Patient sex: F
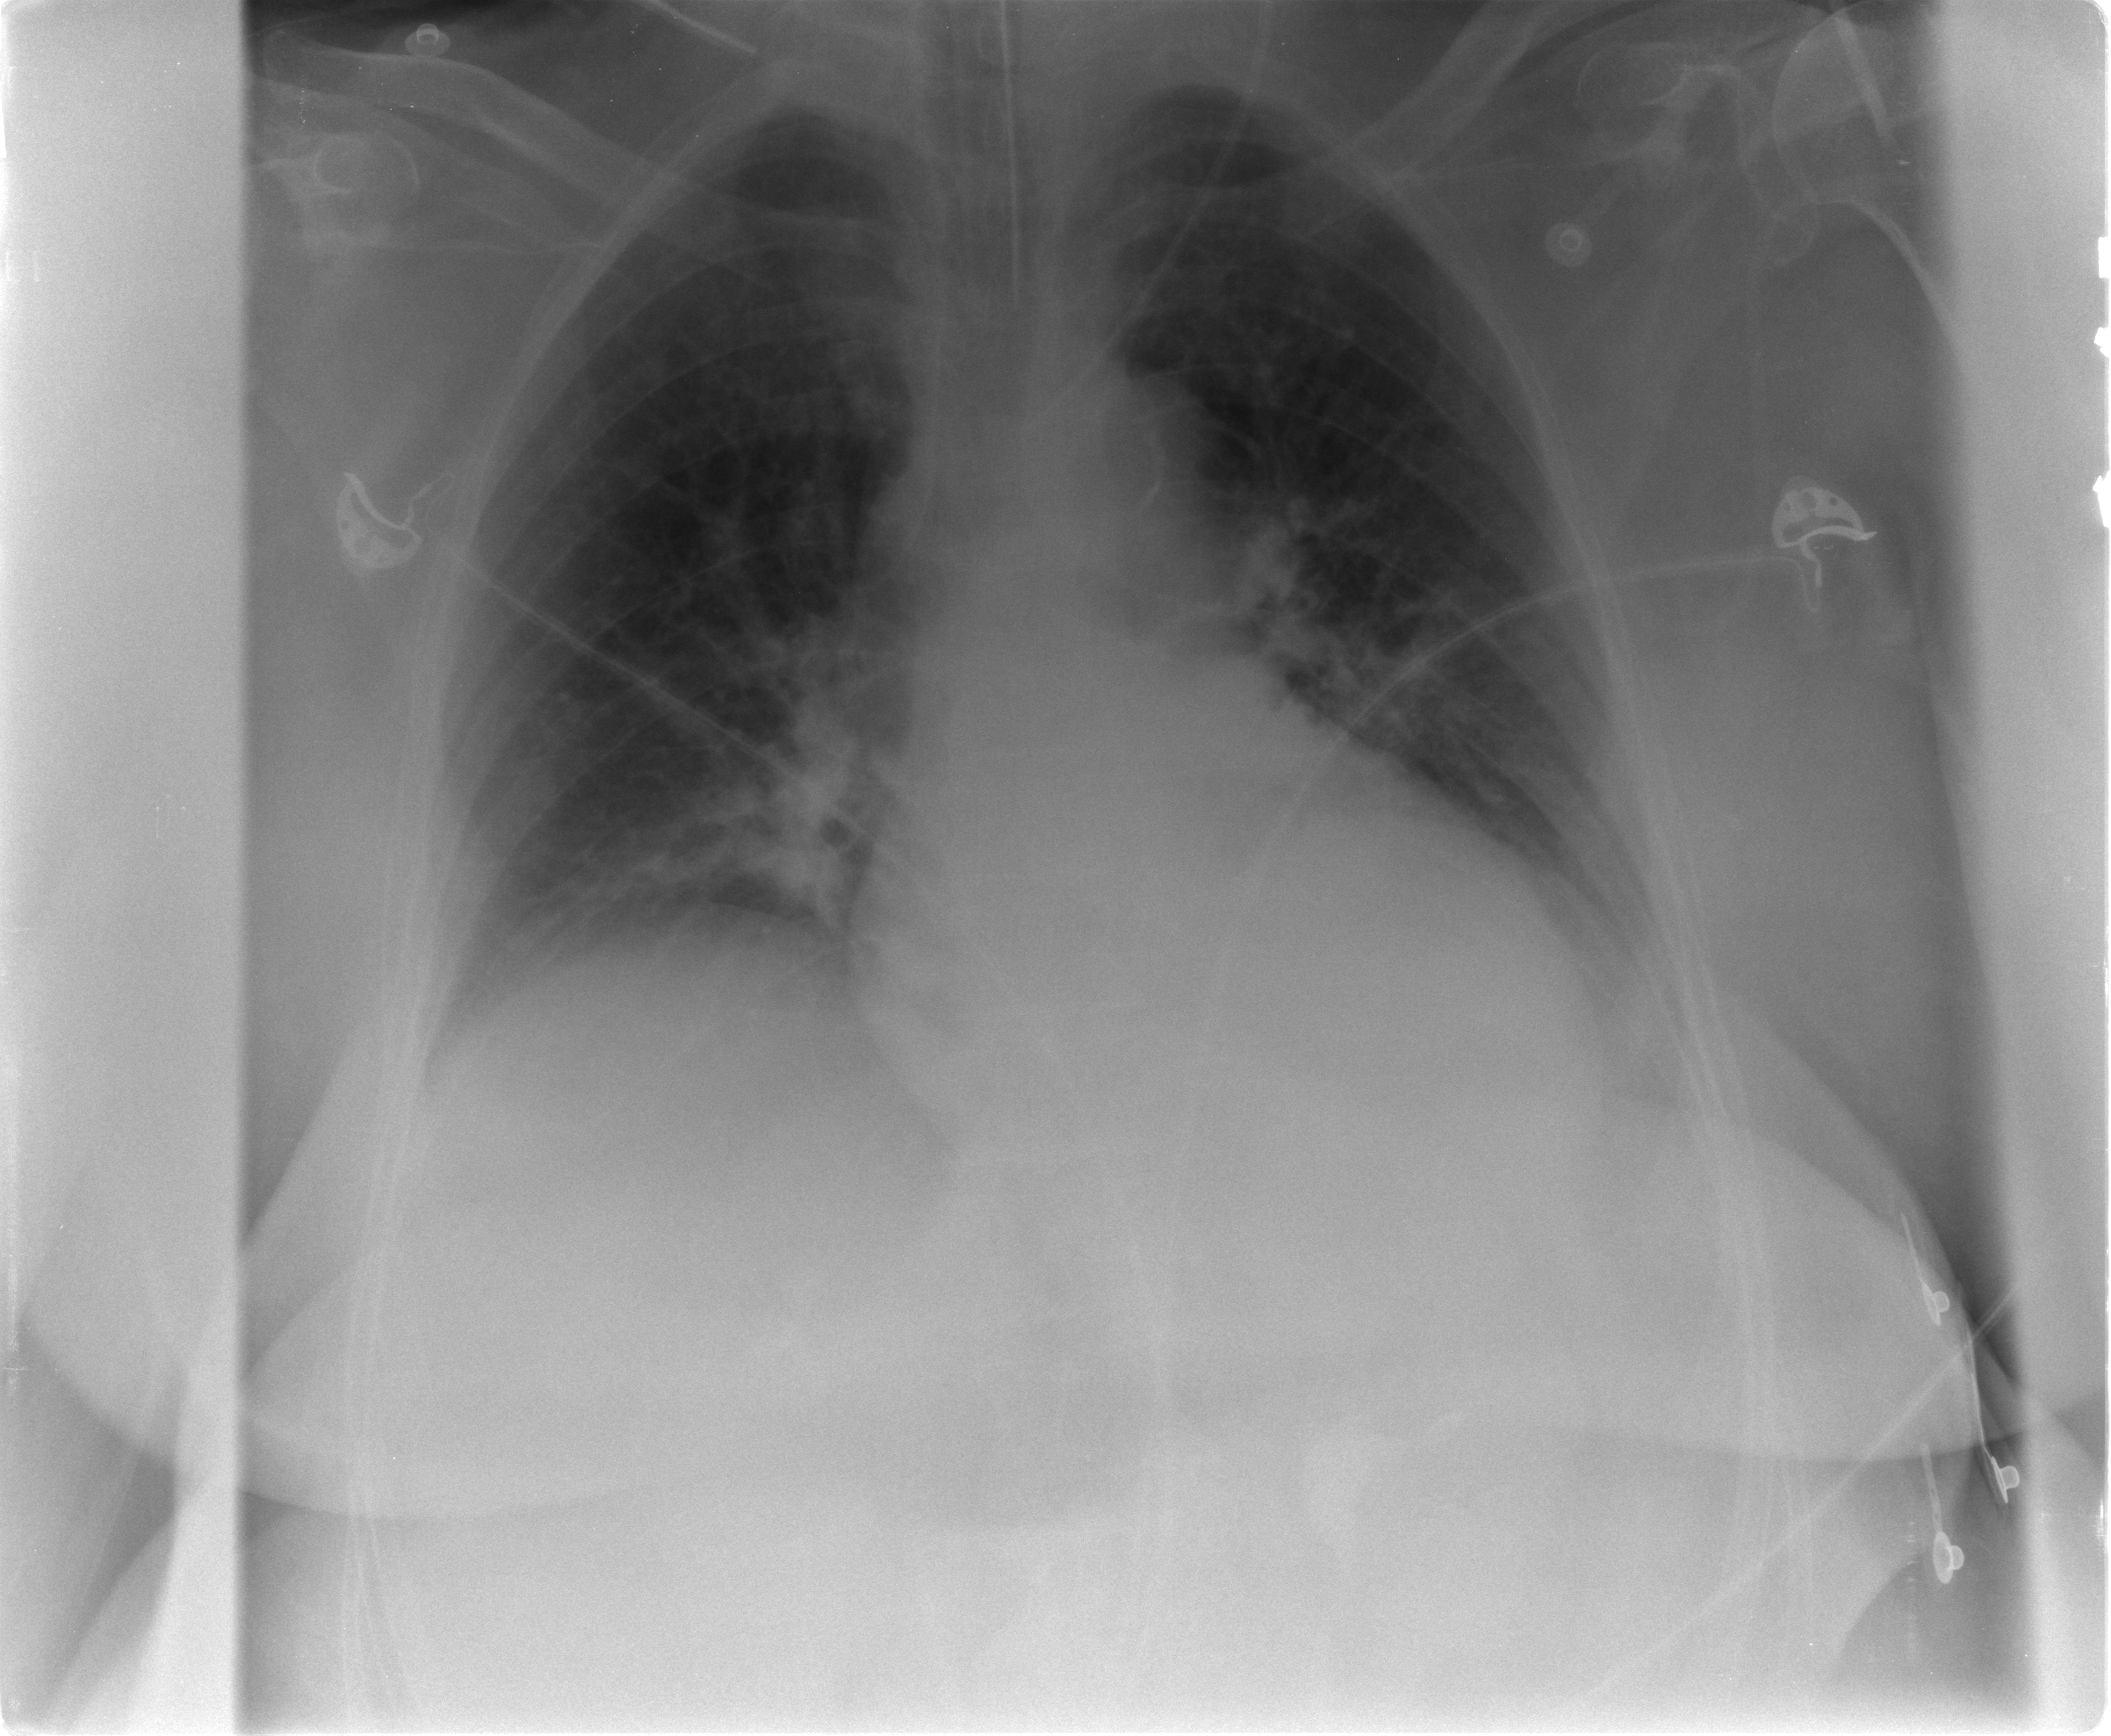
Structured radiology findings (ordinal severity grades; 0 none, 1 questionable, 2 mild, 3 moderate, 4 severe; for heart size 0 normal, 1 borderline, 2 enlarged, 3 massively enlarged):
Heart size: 1
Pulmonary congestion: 1
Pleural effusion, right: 2
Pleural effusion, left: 2
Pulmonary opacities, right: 0
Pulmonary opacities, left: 0
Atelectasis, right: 2
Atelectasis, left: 2